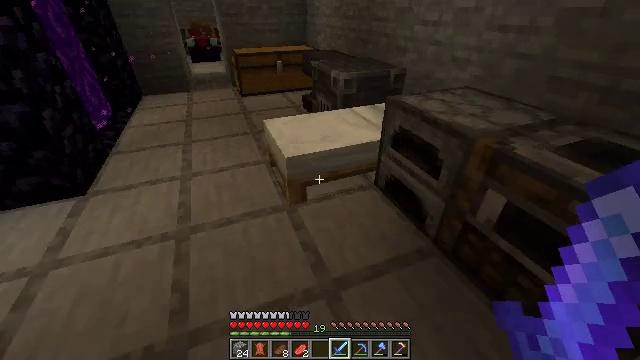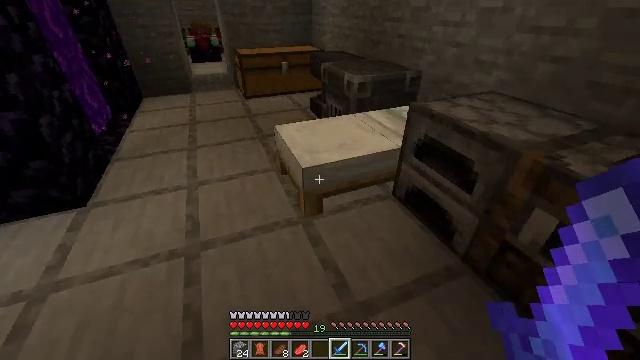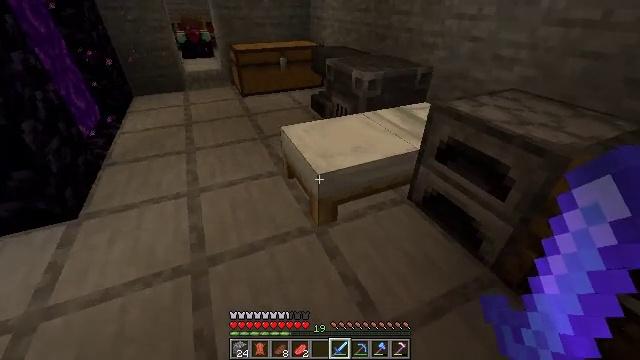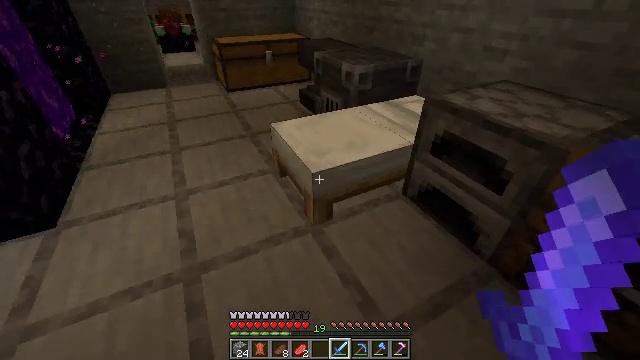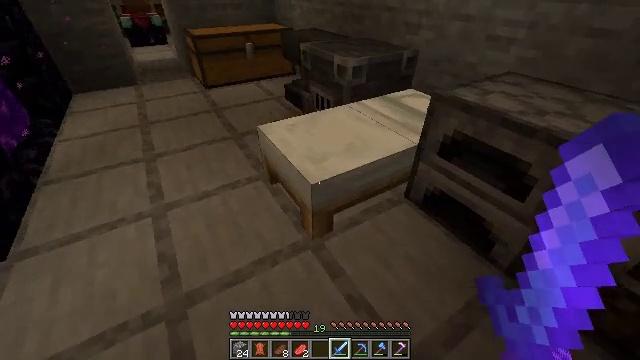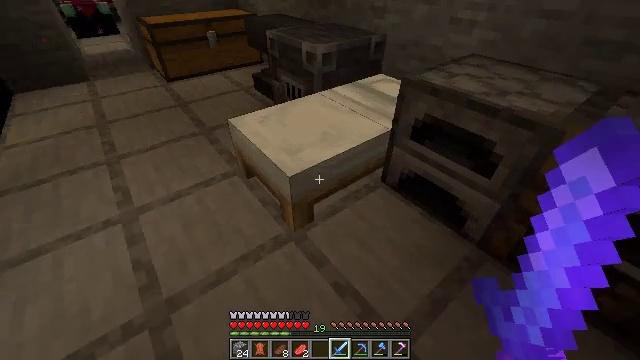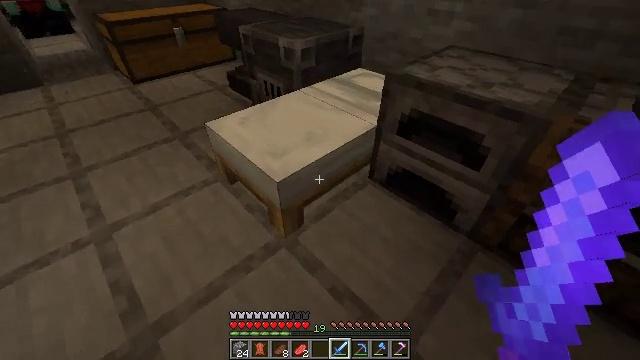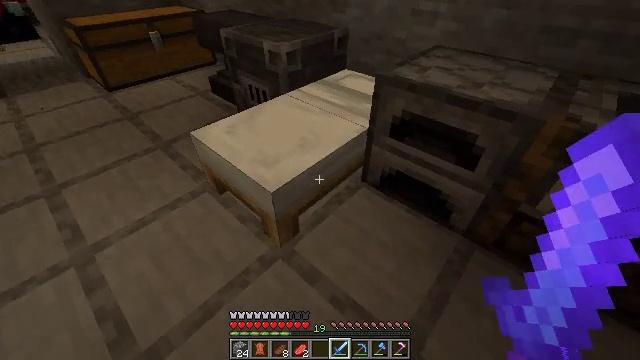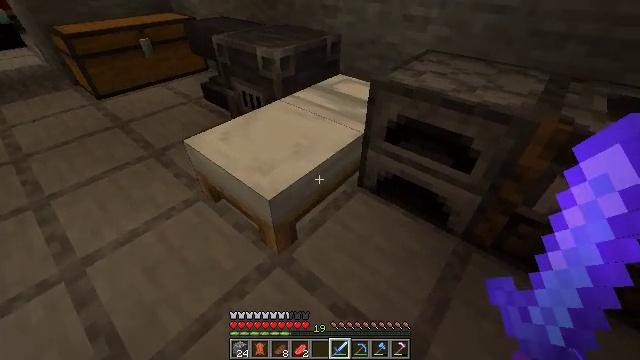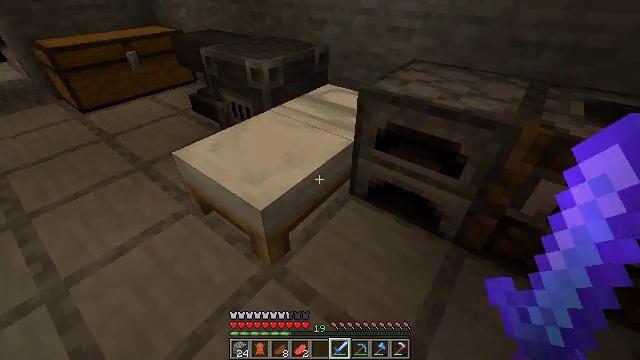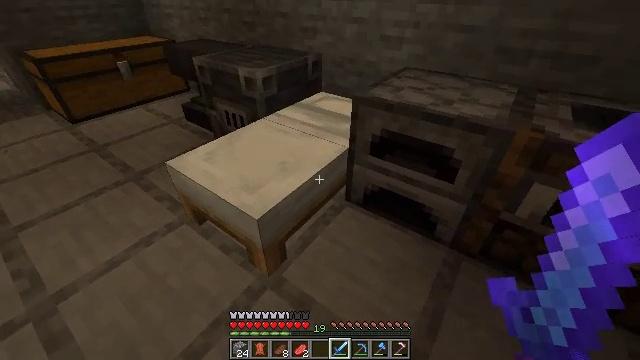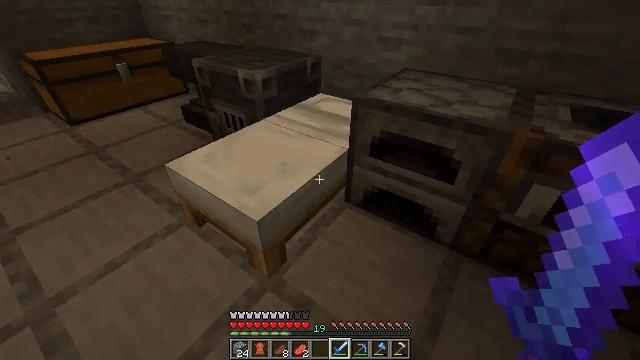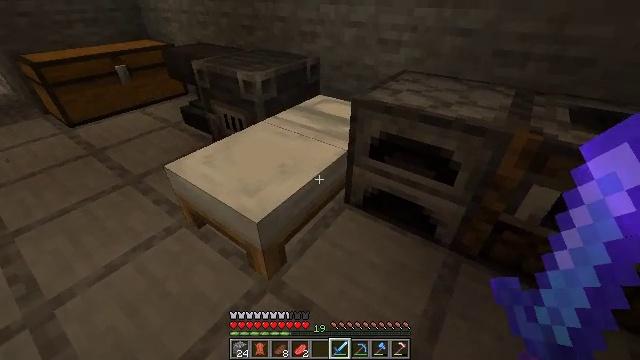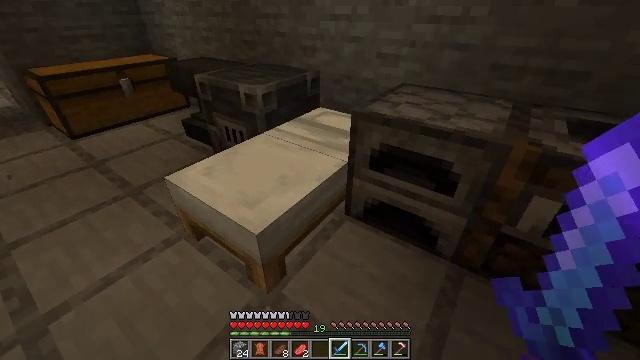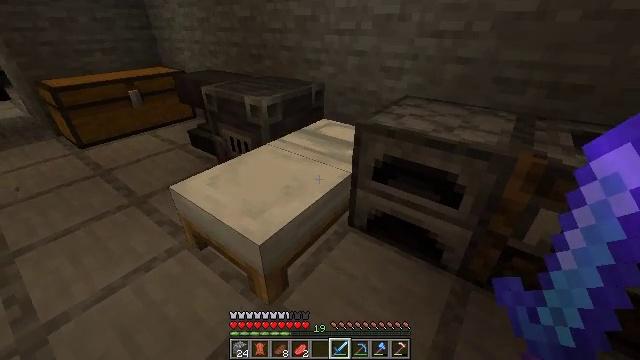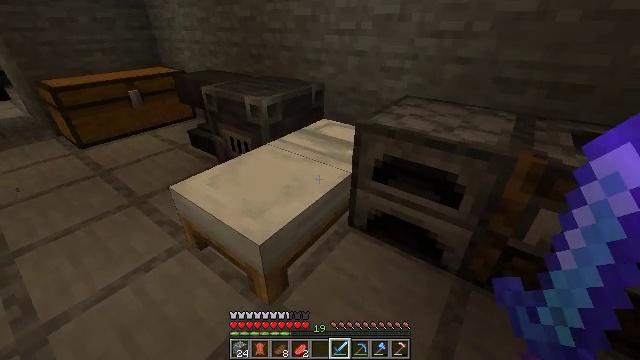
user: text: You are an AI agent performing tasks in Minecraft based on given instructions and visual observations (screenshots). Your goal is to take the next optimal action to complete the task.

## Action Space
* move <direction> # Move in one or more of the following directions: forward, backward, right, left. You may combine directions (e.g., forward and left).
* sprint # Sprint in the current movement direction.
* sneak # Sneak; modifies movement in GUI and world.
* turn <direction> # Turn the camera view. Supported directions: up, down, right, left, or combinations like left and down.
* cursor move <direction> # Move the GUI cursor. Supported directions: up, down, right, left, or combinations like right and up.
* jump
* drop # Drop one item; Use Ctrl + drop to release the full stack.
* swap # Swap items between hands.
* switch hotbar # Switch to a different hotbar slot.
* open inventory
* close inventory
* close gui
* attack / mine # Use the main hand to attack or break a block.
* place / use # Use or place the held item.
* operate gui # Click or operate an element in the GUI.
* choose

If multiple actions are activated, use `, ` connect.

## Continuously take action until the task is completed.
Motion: motion action
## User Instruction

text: Destroy the wheat to collect it.
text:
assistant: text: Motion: move forward and move left
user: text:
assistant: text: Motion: move forward and move left, turn right and down
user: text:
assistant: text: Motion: move forward, turn right and down
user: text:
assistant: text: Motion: move forward, turn right and down
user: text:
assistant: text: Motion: turn right and down
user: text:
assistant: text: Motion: turn right and down
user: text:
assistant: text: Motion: turn right
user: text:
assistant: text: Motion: turn right
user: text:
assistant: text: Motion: turn right and up
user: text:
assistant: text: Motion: turn right and up
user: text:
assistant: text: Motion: no_op
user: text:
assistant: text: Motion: no_op
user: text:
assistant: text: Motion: turn up
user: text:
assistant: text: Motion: turn up
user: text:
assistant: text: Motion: no_op
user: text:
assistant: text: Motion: no_op
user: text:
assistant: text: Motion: use / place
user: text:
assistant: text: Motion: use / place
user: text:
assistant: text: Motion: no_op
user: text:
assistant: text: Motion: no_op
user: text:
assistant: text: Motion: no_op
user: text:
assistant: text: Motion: no_op
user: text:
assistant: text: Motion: no_op
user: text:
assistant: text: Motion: turn right and up
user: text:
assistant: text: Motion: no_op
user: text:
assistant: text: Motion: no_op
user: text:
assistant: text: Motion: no_op
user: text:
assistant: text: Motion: no_op
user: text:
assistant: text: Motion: no_op
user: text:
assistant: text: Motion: no_op